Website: bh-photo
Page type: cart
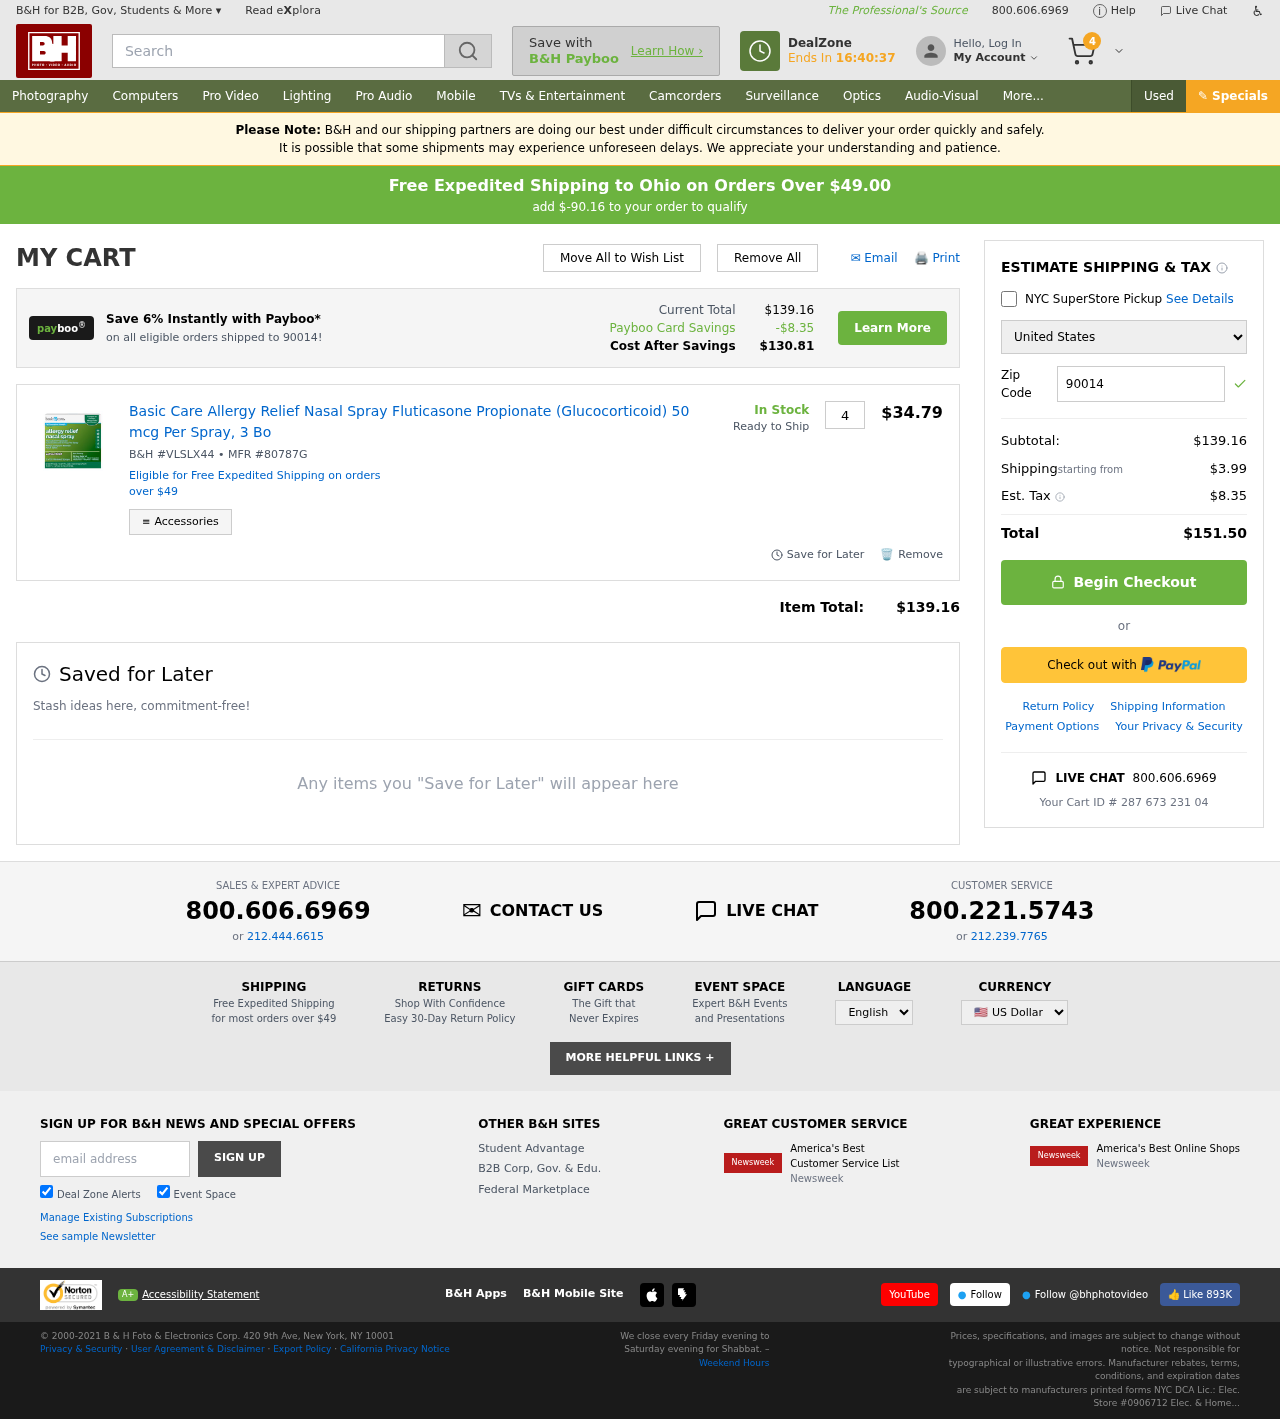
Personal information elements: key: PII_COUNTRY
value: United States
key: PII_POSTCODE
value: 90014
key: PII_STATE
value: Ohio
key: PII_POSTCODE2
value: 90014
Product elements: key: PRODUCT1_NAME
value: Basic Care Allergy Relief Nasal Spray Fluticasone Propionate (Glucocorticoid) 50 mcg Per Spray, 3 Bo
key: PRODUCT1_PRICE
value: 34.79
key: PRODUCT1_QUANTITY
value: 4
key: PRODUCT1_SKU
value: VLSLX44
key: PRODUCT1_MFR
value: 80787G
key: PRODUCT1_AVAILABILITY
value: In Stock
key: PRODUCT1_SHIP_STATUS
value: Ready to Ship
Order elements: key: ORDER_NUM_ITEMS
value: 4
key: FREE_SHIPPING_THRESHOLD
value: $-90.16
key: ORDER_SUBTOTAL
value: $139.16
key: ORDER_SHIPPING_COST
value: $3.99
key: ORDER_TAX
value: $8.35
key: ORDER_TOTAL
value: $151.50
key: ORDER_ID
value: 287 673 231 04
Search elements: key: HEADER_SEARCH
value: Search
Other elements: key: PAYBOO_SAVINGS
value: -$8.35
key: COST_AFTER_SAVINGS
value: $130.81